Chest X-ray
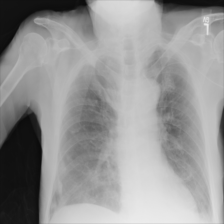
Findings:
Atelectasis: negative
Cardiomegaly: negative
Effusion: negative
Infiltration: negative
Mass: negative
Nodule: negative
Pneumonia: negative
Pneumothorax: negative
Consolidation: negative
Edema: negative
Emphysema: negative
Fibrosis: negative
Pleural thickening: negative
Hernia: negative